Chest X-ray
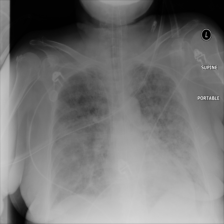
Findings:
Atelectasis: negative
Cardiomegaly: negative
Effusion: negative
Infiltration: negative
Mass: negative
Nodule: negative
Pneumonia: negative
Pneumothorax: negative
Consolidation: positive
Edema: negative
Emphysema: negative
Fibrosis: negative
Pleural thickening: negative
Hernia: negative